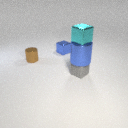
small gray rubber cube below small cyan metal cube